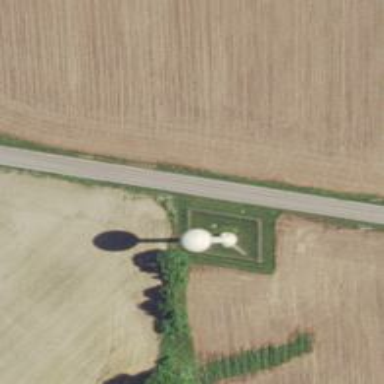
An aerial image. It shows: Water tower that is man-made.